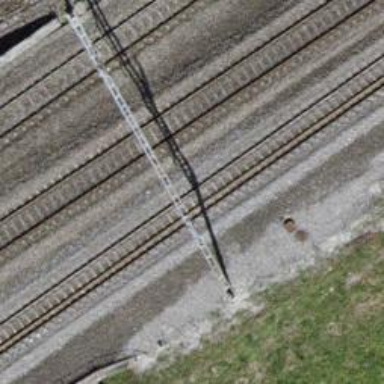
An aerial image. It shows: Railway with electrified contact lines.